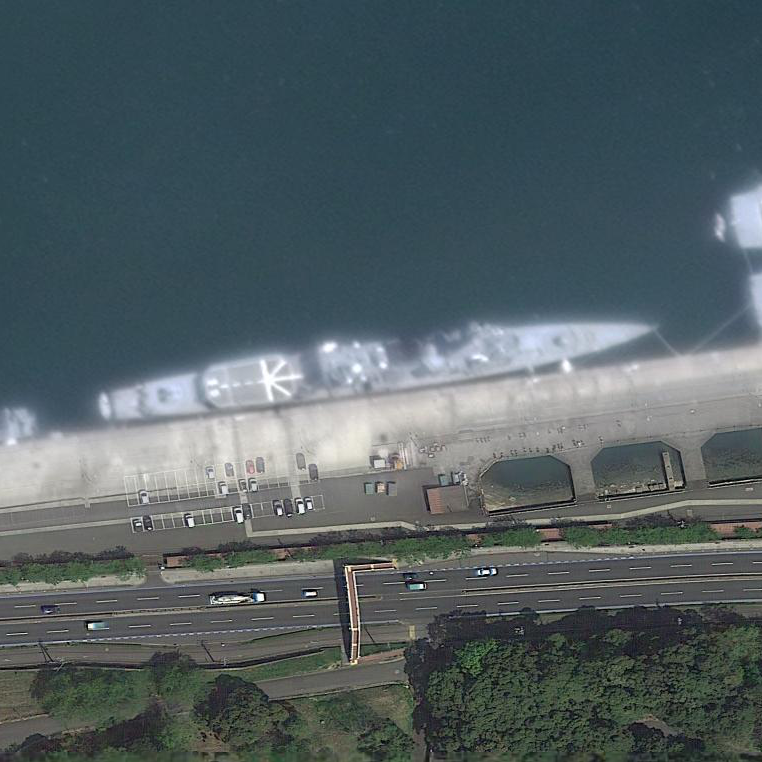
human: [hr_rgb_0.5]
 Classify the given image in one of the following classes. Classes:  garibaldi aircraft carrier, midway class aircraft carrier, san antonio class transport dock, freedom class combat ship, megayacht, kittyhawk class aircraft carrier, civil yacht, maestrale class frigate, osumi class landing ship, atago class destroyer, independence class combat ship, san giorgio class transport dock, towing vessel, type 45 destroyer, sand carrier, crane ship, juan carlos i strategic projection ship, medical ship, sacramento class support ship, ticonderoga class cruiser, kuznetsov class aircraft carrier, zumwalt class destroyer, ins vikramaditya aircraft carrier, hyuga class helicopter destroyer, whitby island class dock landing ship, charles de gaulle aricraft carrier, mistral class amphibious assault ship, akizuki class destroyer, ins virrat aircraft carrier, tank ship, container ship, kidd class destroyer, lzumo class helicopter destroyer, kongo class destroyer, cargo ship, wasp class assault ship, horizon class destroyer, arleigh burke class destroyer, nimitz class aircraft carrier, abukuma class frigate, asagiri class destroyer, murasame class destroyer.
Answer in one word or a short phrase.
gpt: Abukuma class frigate